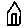
Label: house